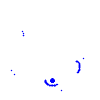
Particle: electron